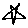
Label: star